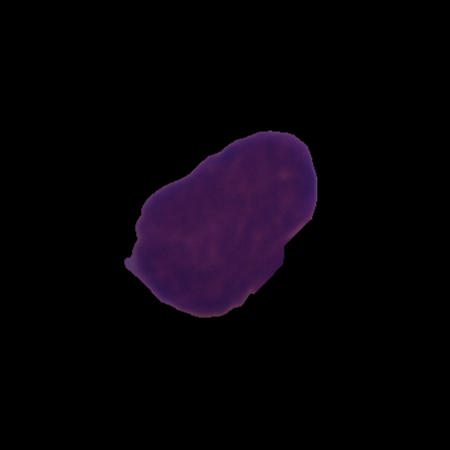
Label: cancer